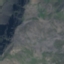
Land use / land cover class: HerbaceousVegetation